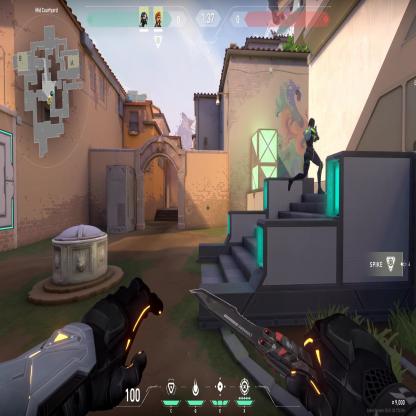
Label: teammate